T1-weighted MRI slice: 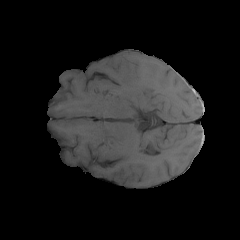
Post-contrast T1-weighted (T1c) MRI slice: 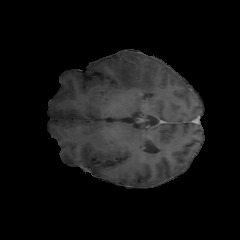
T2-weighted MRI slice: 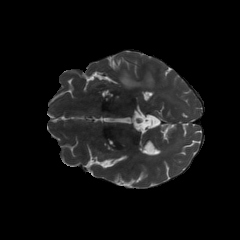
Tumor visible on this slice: yes